Field crop: maize
Growth stage: 1
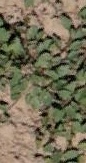
Species: convolvulus